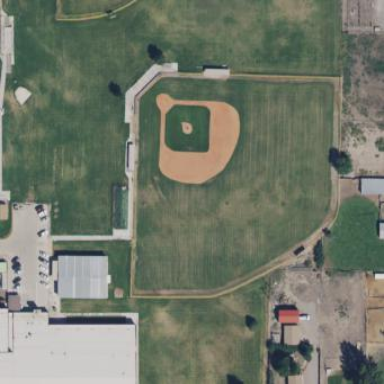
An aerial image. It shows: Baseball pitch for leisure land.